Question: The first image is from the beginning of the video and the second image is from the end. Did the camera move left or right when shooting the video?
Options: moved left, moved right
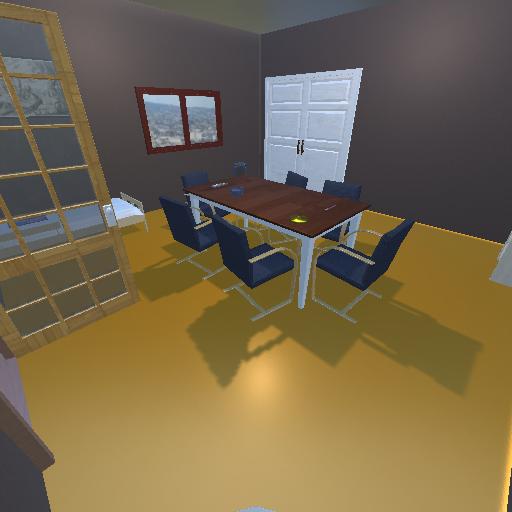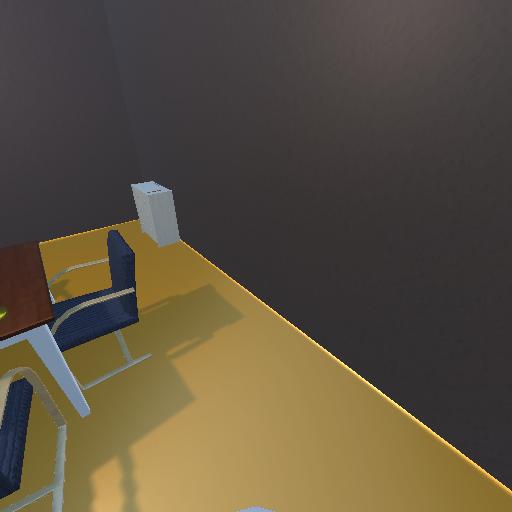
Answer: moved left